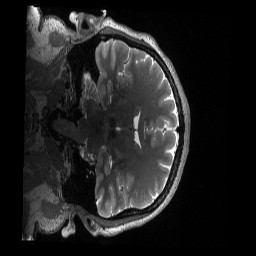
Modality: T2w
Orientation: coronal
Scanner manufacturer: siemens
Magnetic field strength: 3 T
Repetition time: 3.2 s
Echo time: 0.563 s